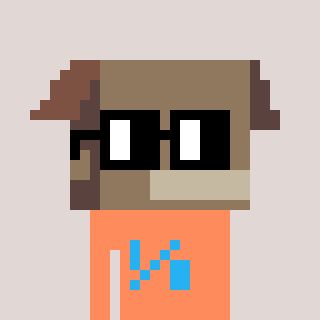
a pixel art character with square black glasses, a box-shaped head and a peachy-colored body on a warm background